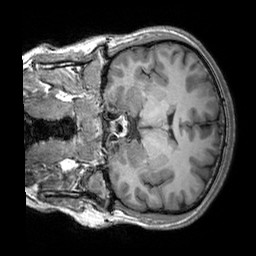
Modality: T1w
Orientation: coronal
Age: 24
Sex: male
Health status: healthy
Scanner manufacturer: siemens
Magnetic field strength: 3 T
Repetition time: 2.3 s
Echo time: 0.00303 s